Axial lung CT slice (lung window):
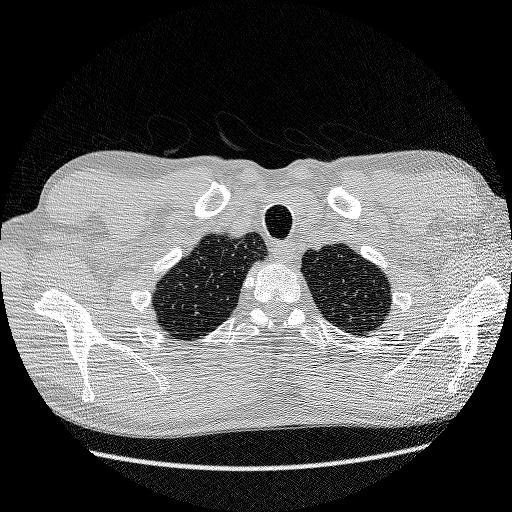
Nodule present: no